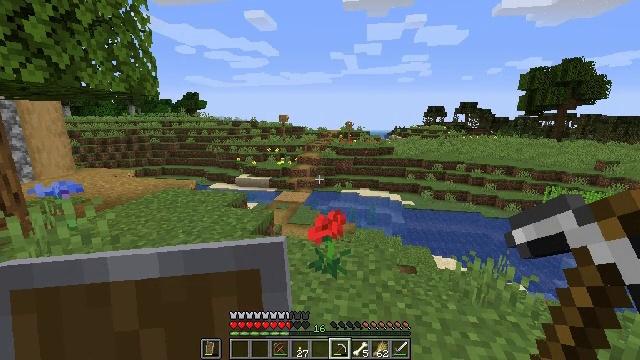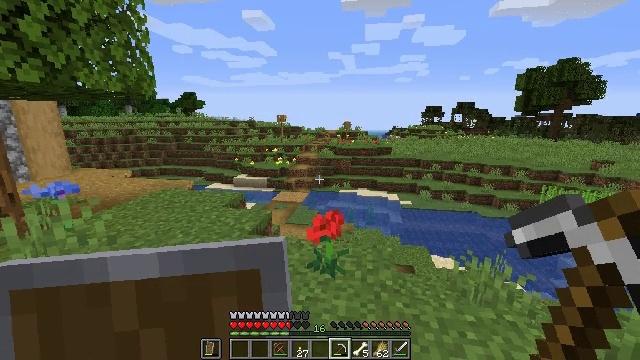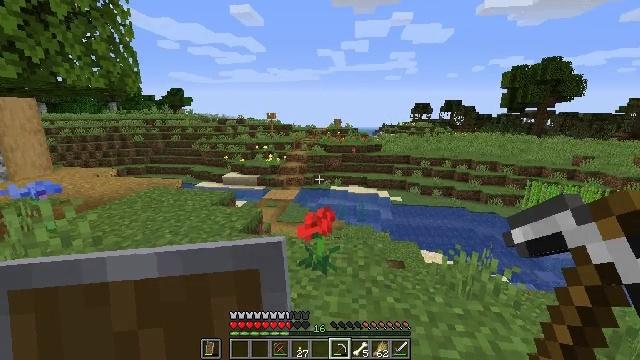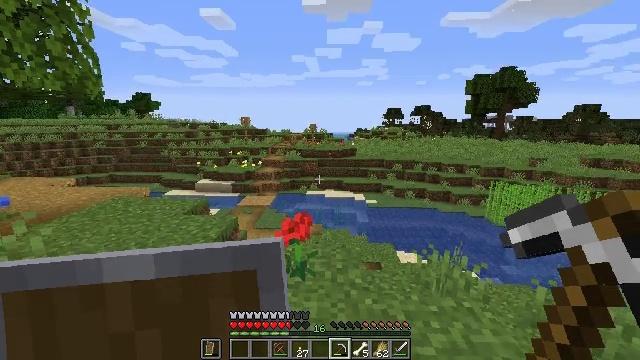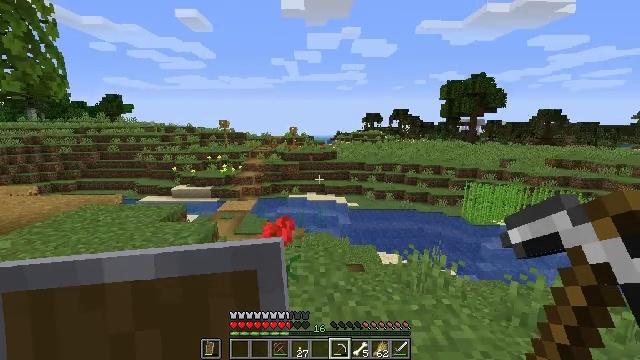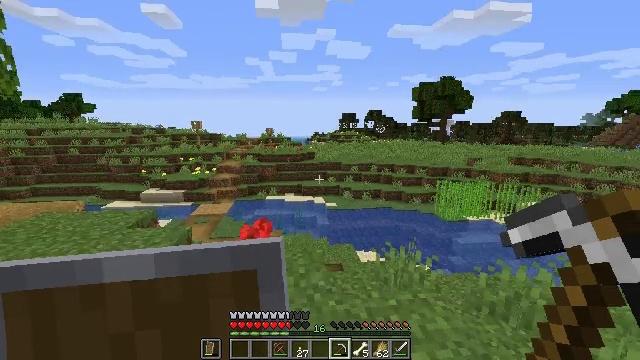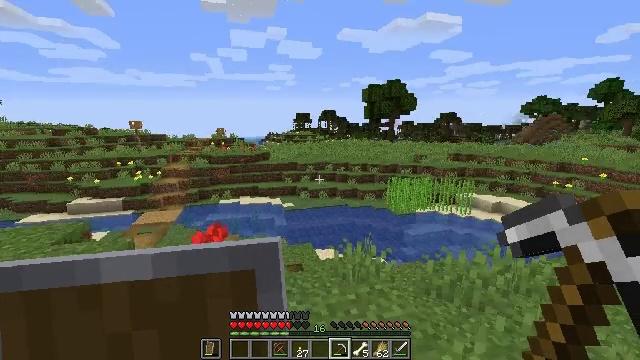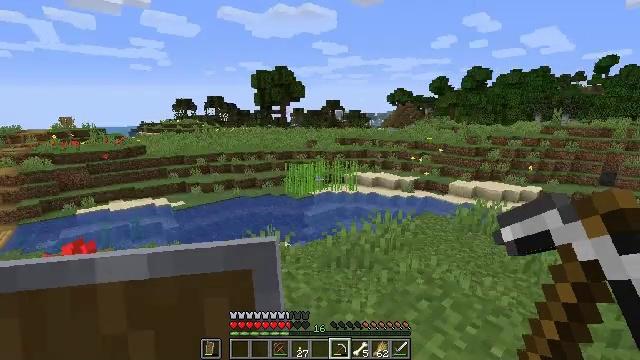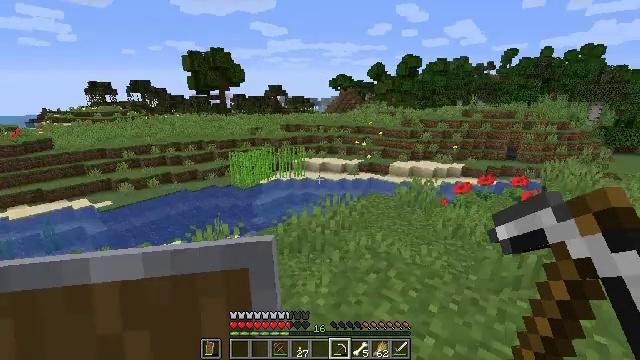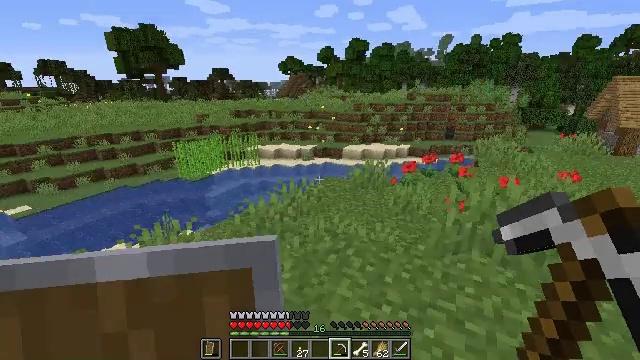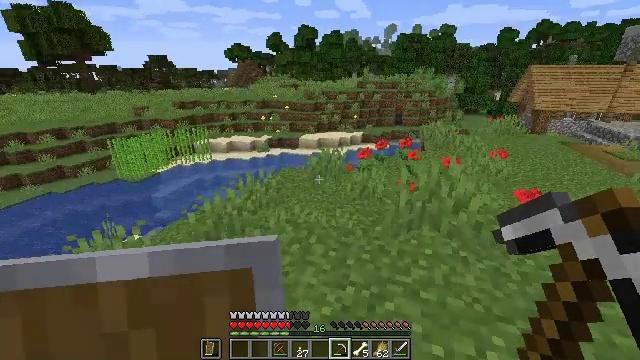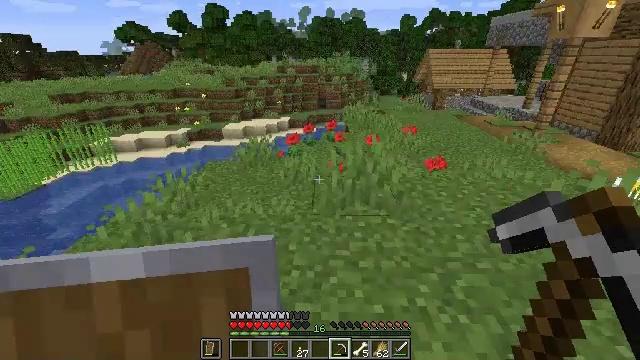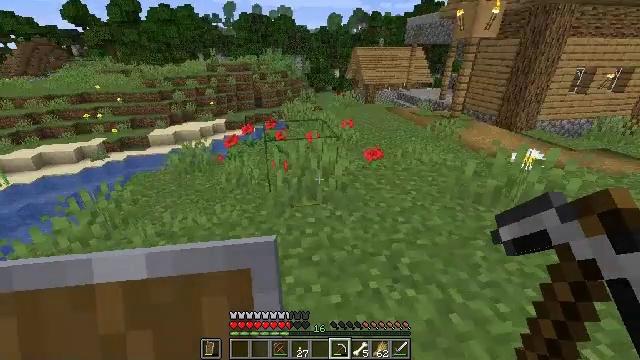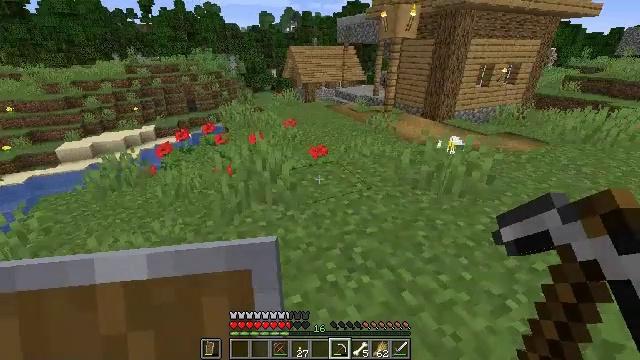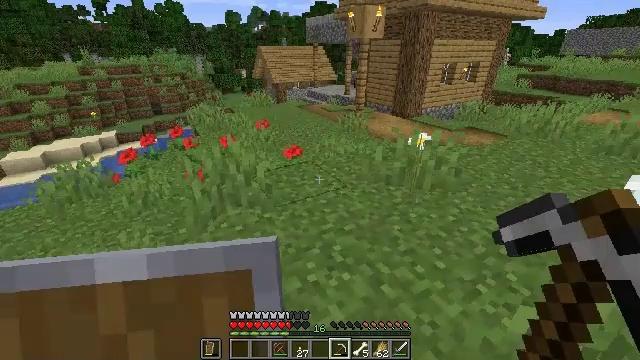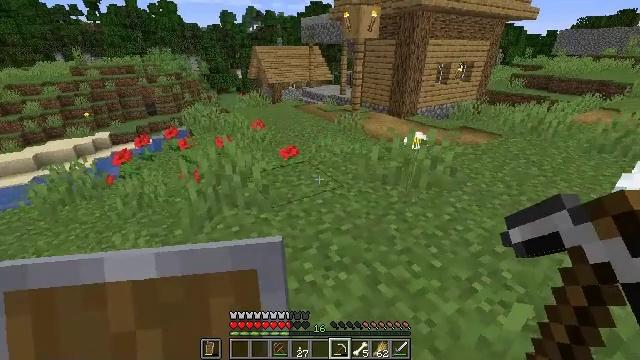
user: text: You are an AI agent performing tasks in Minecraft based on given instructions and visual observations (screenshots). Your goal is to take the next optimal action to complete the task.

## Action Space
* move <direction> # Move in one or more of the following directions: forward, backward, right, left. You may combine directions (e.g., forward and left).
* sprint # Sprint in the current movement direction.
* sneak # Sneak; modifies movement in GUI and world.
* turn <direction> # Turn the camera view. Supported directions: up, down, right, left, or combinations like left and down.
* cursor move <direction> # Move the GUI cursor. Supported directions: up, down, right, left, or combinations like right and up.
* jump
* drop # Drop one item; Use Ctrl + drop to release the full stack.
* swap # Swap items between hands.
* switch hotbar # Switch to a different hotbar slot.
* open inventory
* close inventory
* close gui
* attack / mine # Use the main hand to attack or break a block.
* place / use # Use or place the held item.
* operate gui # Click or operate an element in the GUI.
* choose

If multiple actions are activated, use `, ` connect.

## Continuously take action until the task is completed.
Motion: motion action
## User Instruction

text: Collect the bell.
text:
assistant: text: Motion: no_op
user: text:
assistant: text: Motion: turn right
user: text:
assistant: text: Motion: turn right and up
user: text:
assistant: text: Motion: turn right
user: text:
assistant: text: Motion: turn right
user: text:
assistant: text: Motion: turn right
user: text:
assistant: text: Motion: turn right and down
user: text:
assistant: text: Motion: turn right and down
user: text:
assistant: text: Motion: turn right and down
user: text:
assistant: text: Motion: turn right and down
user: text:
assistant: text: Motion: turn right and down
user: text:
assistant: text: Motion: turn right
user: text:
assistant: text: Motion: turn right
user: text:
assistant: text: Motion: turn right
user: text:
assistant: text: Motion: no_op
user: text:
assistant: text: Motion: no_op
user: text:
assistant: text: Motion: move right
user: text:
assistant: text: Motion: move right
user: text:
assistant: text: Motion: move right
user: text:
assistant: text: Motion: move right
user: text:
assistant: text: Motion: no_op
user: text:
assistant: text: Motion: no_op
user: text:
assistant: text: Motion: no_op
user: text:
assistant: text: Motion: no_op
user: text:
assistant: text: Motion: no_op
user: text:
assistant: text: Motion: no_op
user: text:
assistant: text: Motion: turn right and up
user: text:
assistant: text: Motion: turn right and up
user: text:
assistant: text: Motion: turn right and up
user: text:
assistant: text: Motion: turn right and up